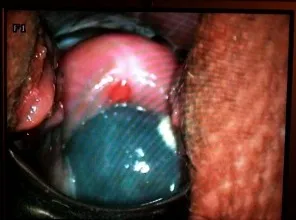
Fig. 1Indirect on screen image of the amniotic sac protruding through the cervical os into the vagina.
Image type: ophthalmic_imaging (slit_lamp_photograph)